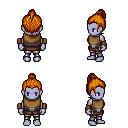
a pixel art fantasy rpg character, female body template, dark elf, purple skin, leather chest armor, metal pants, dark blonde short topknot hairstyle, leather bracers, four views (front, back, left, right), 2x2 character sprite sheet, small pixel art, hard edges, no anti-aliasing